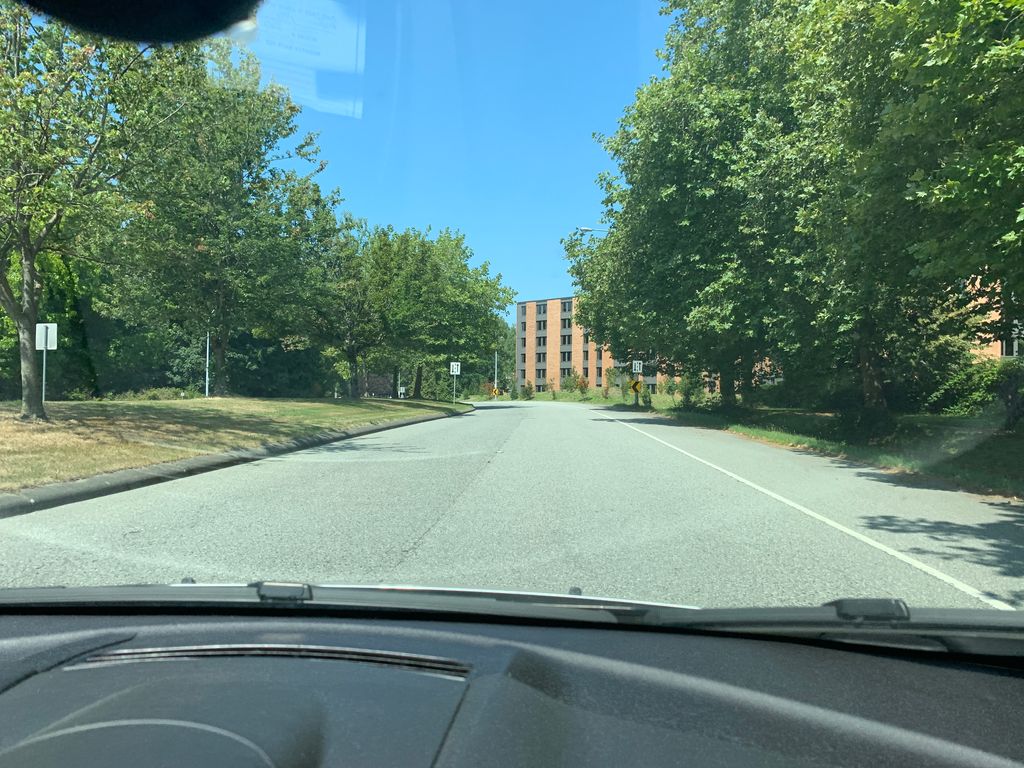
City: vancouver